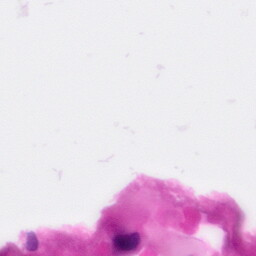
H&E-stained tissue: Pancreatic